Interaction volume radius: 10 \u00c5
Interaction volume height: 35 \u00c5
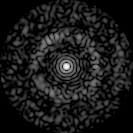
Disorder parameter: 0.8345